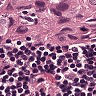
Metastatic tissue present: yes